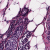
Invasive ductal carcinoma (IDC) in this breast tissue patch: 1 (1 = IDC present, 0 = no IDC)